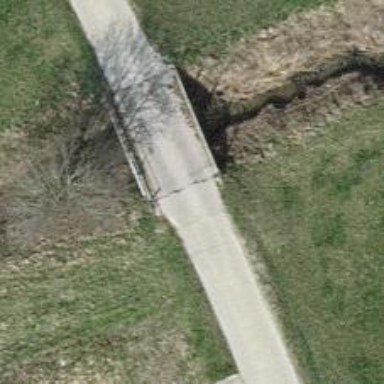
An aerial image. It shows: Unclassified road with bridge.